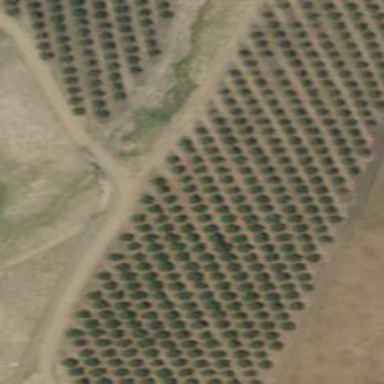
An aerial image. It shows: Vineyard growing grapes.